This continuous-wavelet-transform scalogram was computed from a bearing vibration snapshot. Diagnose the bearing from this image, choosing from: normal, inner_race, outer_race, ball.
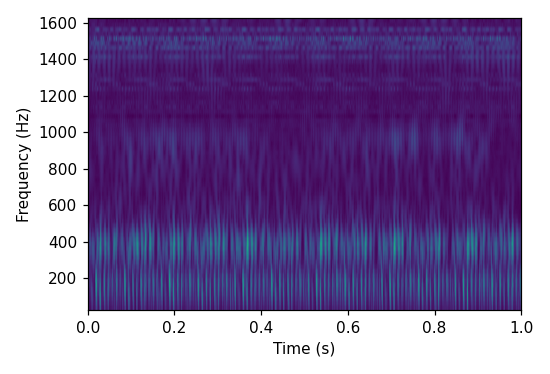
Answer: outer_race